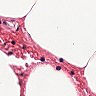
Metastatic tissue present: no